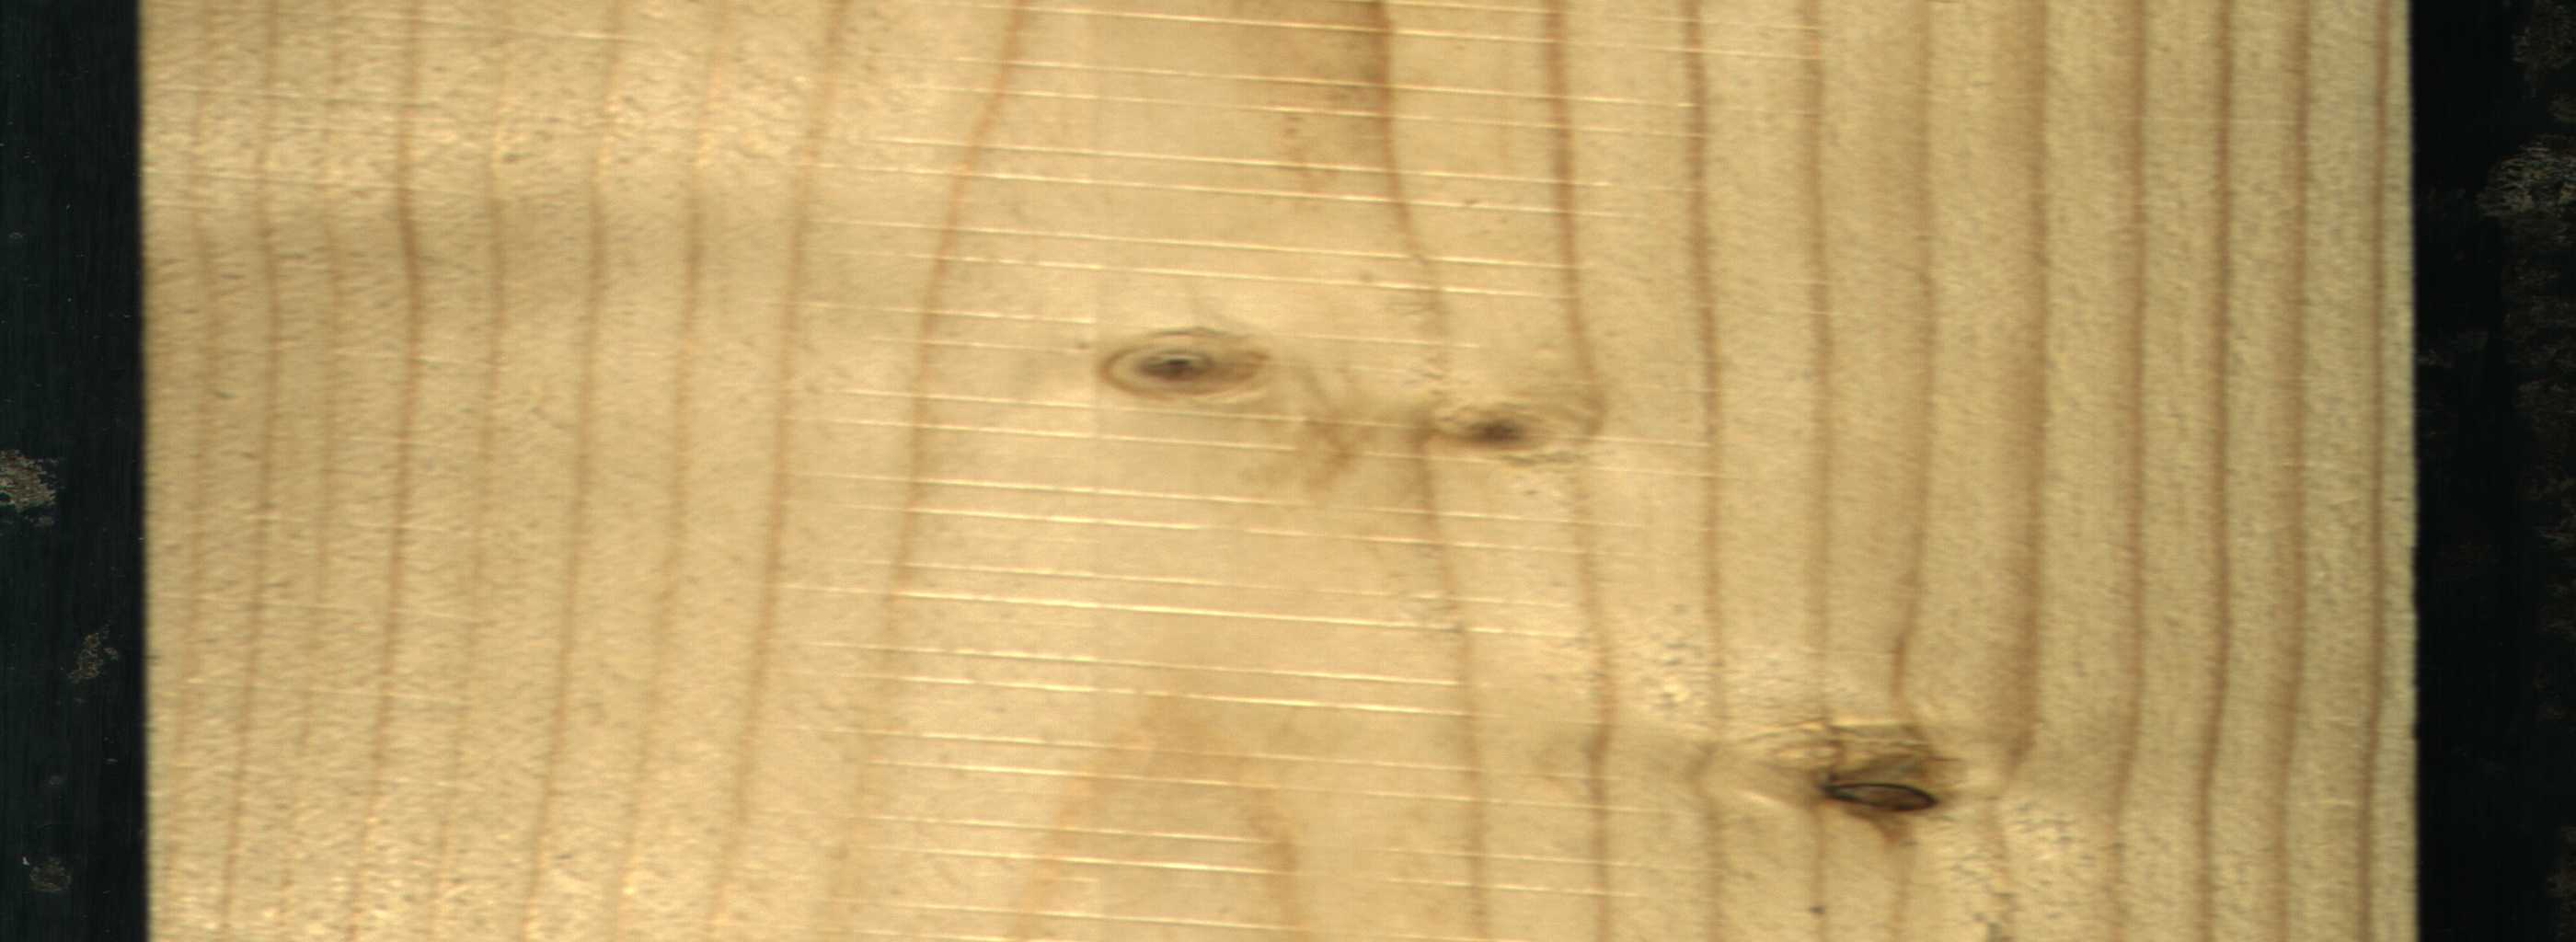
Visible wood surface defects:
Dead_Knot
Live_Knot
Live_Knot